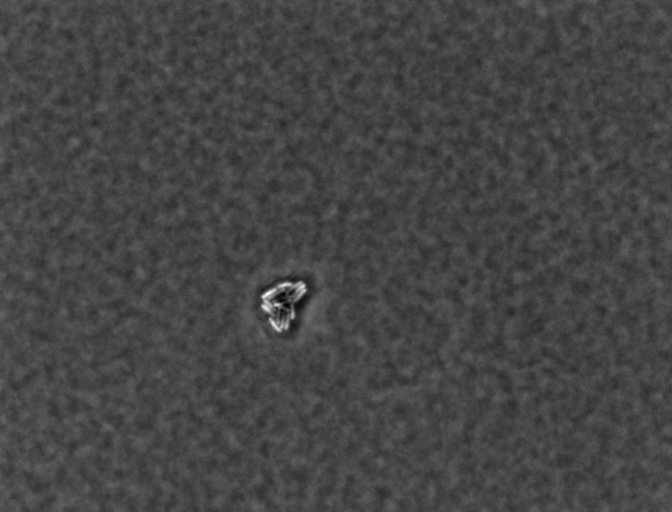
Salmonella enterica Typhimurium